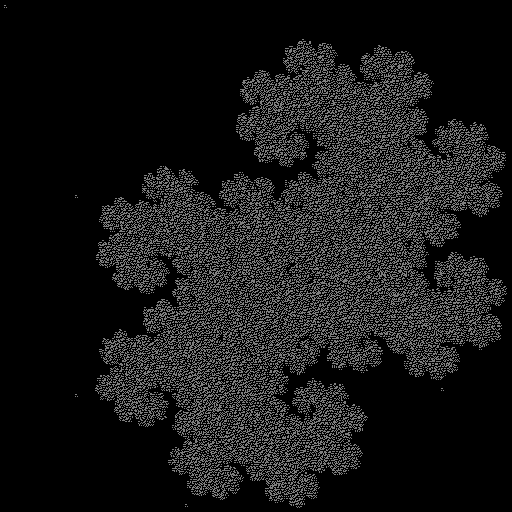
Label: dragon_curve